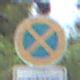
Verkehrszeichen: AbsolutesHalteverbot
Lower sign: ZeitangabenMitBeschraenkungAufWochentage1
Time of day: Midday
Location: Outdoor (Nature)
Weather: PartlyCloudy
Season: NotSpecified
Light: Natural